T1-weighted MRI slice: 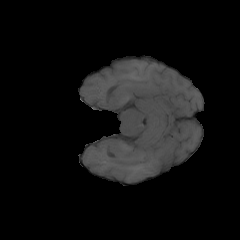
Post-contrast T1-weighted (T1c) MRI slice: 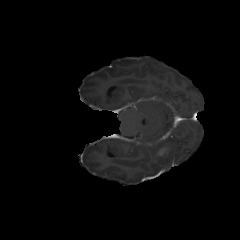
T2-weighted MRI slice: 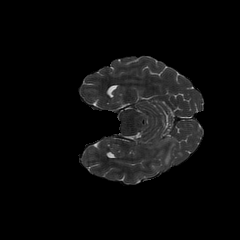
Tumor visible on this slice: yes